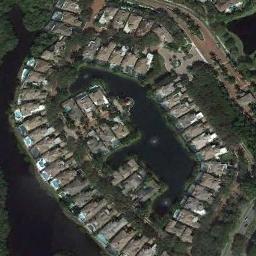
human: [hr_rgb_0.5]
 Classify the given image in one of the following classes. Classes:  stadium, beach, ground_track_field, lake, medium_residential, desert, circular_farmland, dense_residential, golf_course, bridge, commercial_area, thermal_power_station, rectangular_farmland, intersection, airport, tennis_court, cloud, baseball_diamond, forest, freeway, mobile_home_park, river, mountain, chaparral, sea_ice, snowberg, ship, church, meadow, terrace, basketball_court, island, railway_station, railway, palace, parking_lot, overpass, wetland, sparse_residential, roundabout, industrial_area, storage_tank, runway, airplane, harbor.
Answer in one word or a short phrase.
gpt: dense_residential